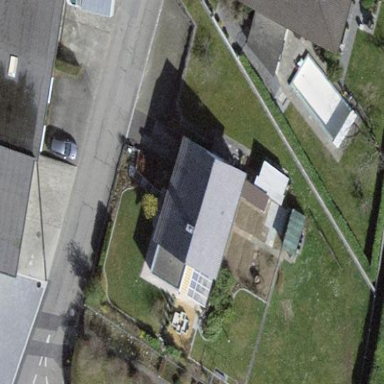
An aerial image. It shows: Residential building.